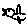
Label: bird